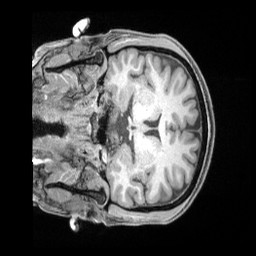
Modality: T1w
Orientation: coronal
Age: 35
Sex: female
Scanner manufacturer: siemens
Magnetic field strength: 3 T
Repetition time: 2 s
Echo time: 0.00211 s